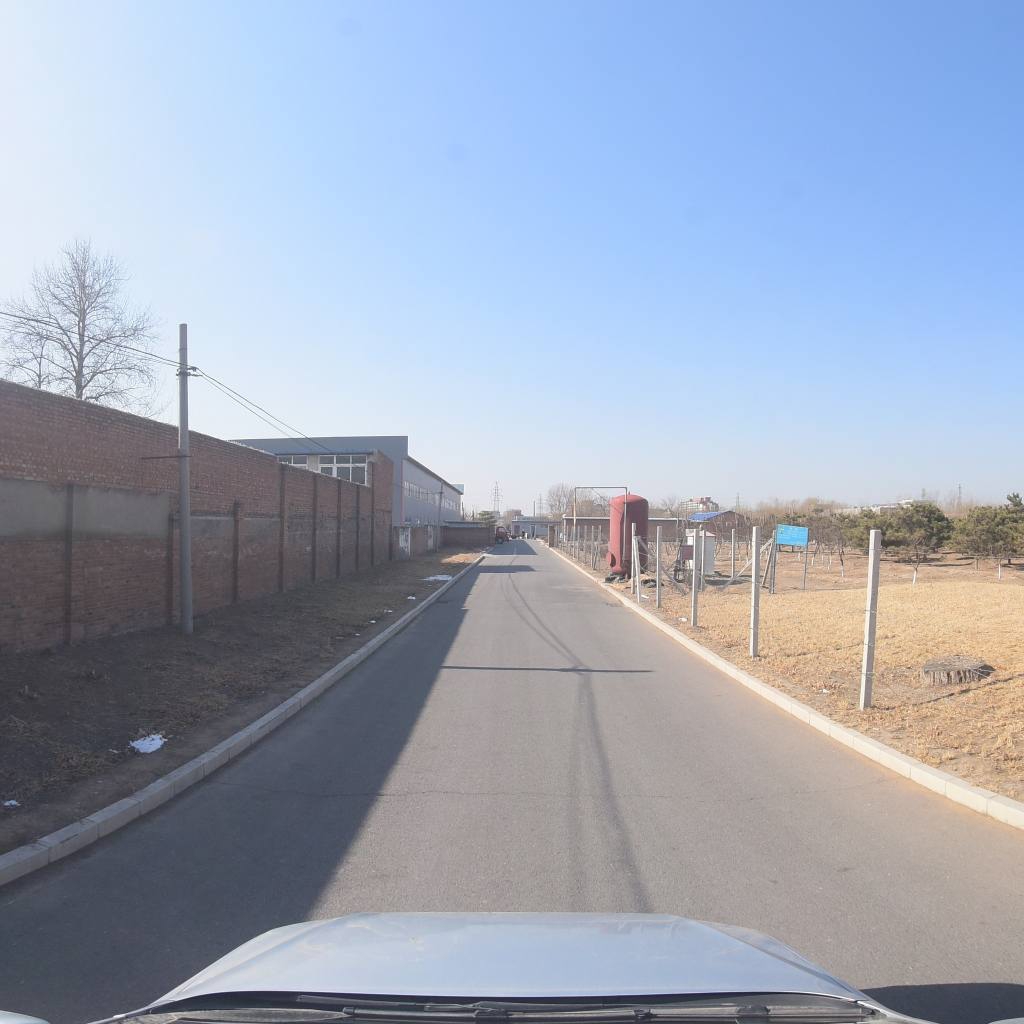
Region: Fengtai
Road damage annotations: transverse crack